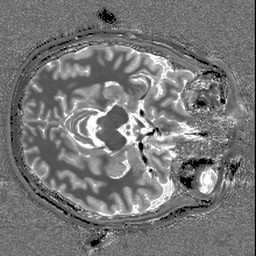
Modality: MP2RAGE
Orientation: axial
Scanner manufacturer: siemens
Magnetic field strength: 6.98 T
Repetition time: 4.73 s
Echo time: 0.00191 s